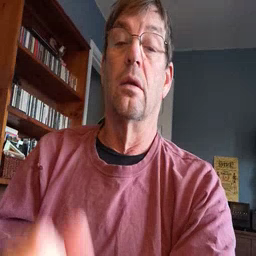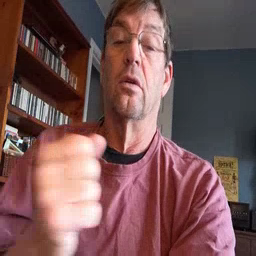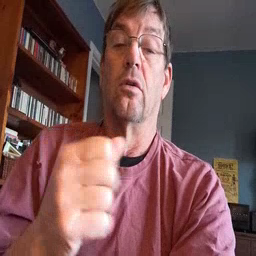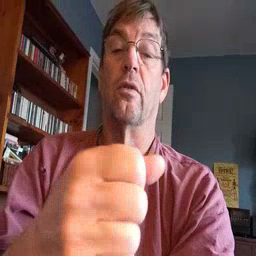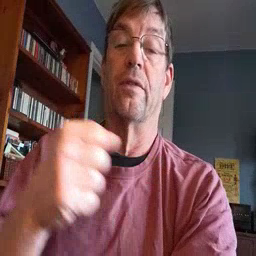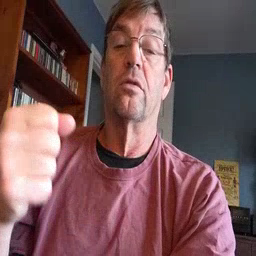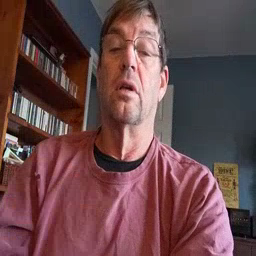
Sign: refrigerator